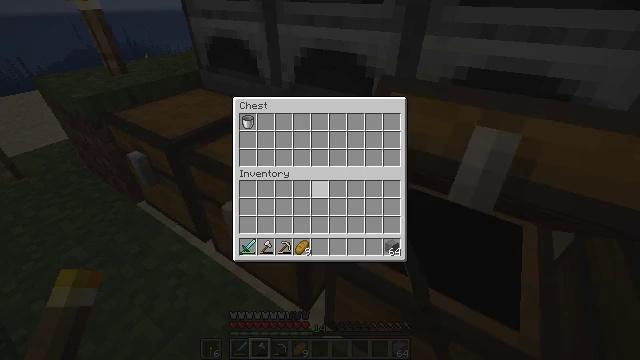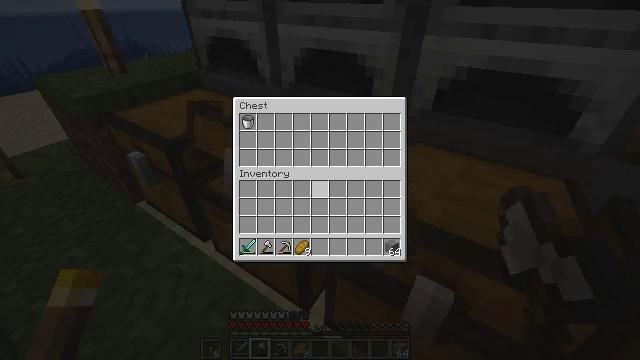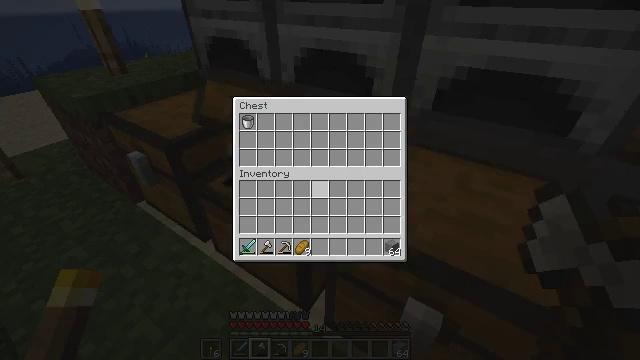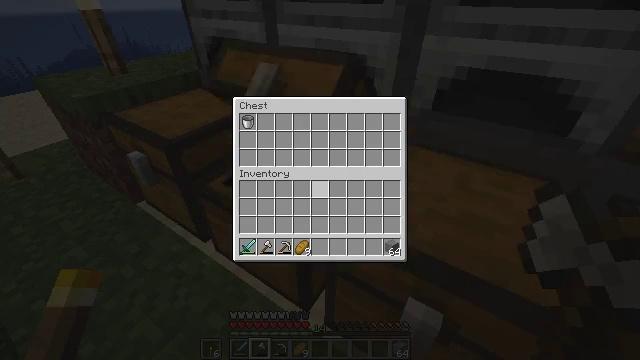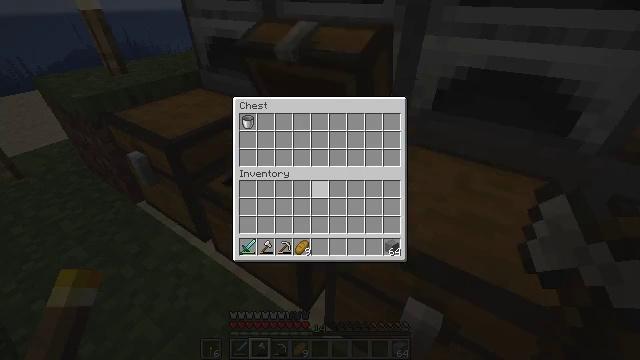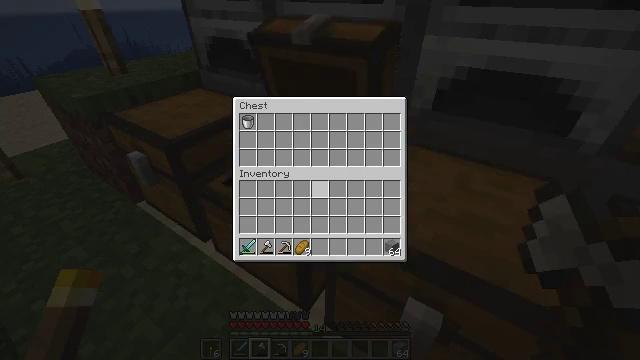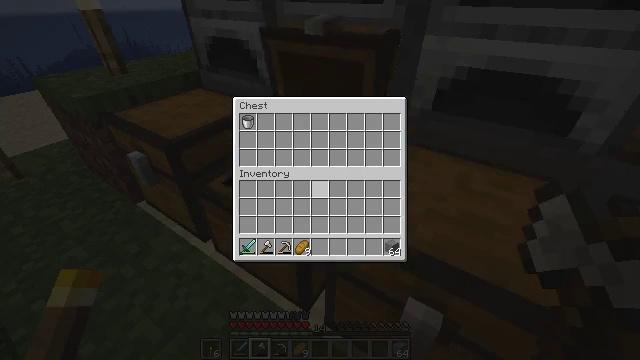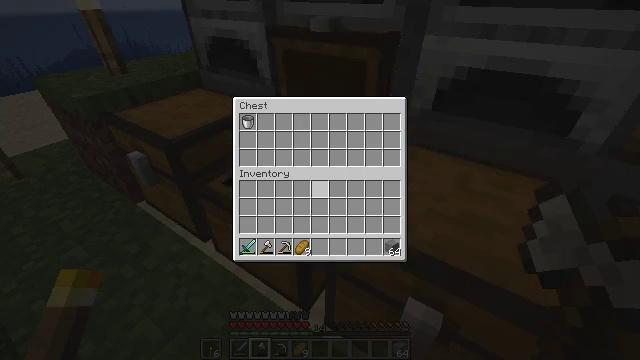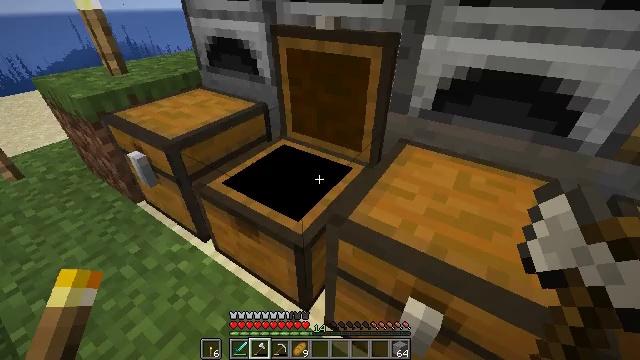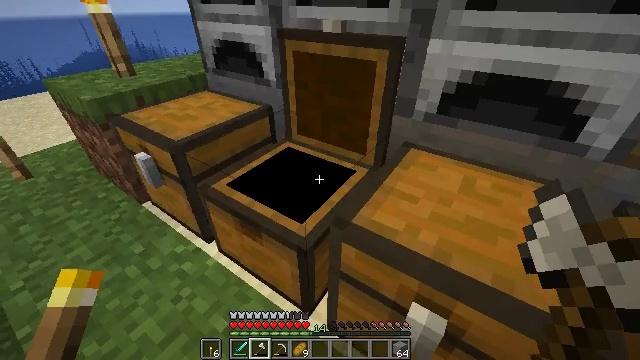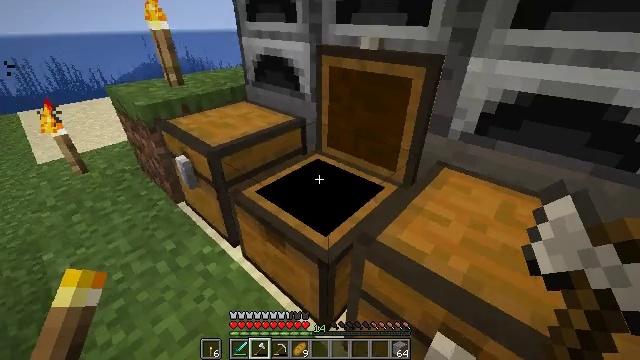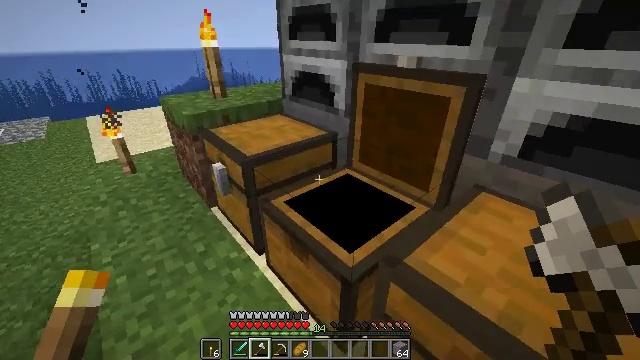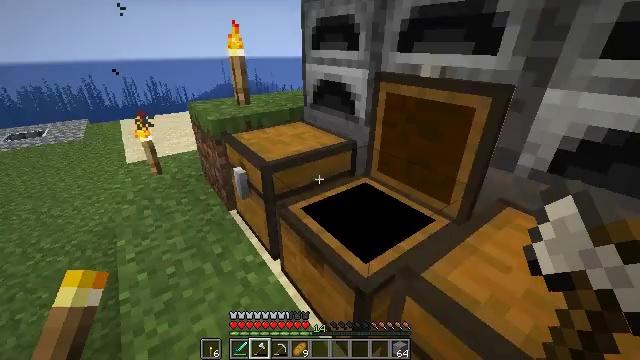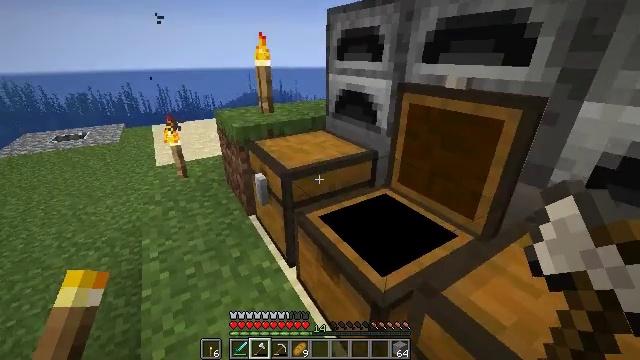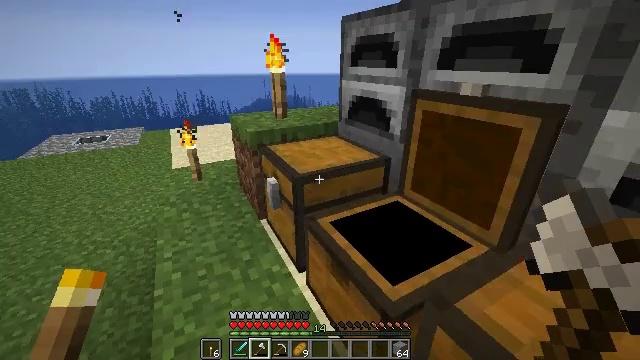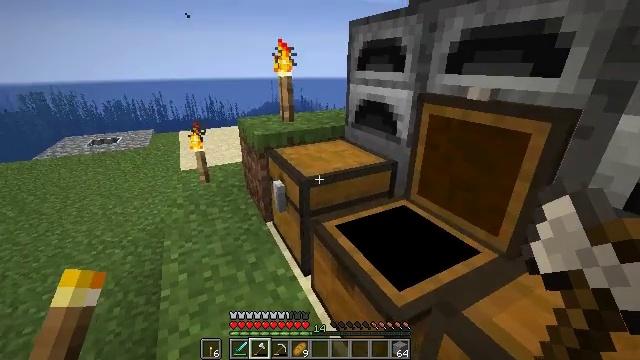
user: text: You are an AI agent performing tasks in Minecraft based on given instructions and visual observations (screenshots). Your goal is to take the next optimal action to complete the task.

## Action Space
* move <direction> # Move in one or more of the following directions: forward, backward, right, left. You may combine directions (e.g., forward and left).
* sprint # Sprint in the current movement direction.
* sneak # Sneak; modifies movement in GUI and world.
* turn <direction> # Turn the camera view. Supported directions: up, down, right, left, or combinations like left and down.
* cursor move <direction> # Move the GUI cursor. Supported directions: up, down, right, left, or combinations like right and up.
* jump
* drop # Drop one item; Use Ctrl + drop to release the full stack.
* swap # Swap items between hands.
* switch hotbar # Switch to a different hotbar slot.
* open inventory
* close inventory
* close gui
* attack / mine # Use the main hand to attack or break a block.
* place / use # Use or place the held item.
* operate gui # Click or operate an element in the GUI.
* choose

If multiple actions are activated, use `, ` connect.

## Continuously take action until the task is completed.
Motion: motion action
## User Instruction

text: Break the grass block.
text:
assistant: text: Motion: no_op
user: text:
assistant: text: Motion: no_op
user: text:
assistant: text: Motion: no_op
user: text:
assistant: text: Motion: no_op
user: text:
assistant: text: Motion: no_op
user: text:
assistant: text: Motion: no_op
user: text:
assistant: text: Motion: no_op
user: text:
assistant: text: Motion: no_op
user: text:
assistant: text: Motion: turn left, close gui
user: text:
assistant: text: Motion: turn left and up
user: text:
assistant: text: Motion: turn left and up
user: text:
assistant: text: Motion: turn left and up
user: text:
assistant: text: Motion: turn left and up
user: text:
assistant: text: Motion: turn left and up
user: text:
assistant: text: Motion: turn left
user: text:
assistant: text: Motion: turn left and up
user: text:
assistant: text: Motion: no_op
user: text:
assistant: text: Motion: no_op
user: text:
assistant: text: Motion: use / place
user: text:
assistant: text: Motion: use / place
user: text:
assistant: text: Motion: no_op
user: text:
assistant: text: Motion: no_op
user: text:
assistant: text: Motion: no_op
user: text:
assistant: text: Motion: open gui
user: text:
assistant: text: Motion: no_op
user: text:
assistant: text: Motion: no_op
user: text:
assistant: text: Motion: no_op
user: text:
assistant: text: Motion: no_op
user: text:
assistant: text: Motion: no_op
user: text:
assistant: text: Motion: no_op